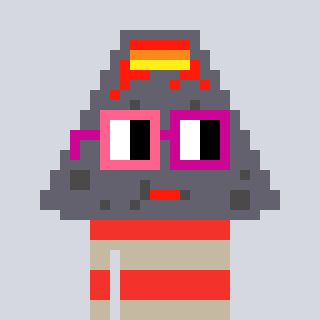
a pixel art character with square pink and red glasses, a volcano-shaped head and a bege-colored body on a cool background